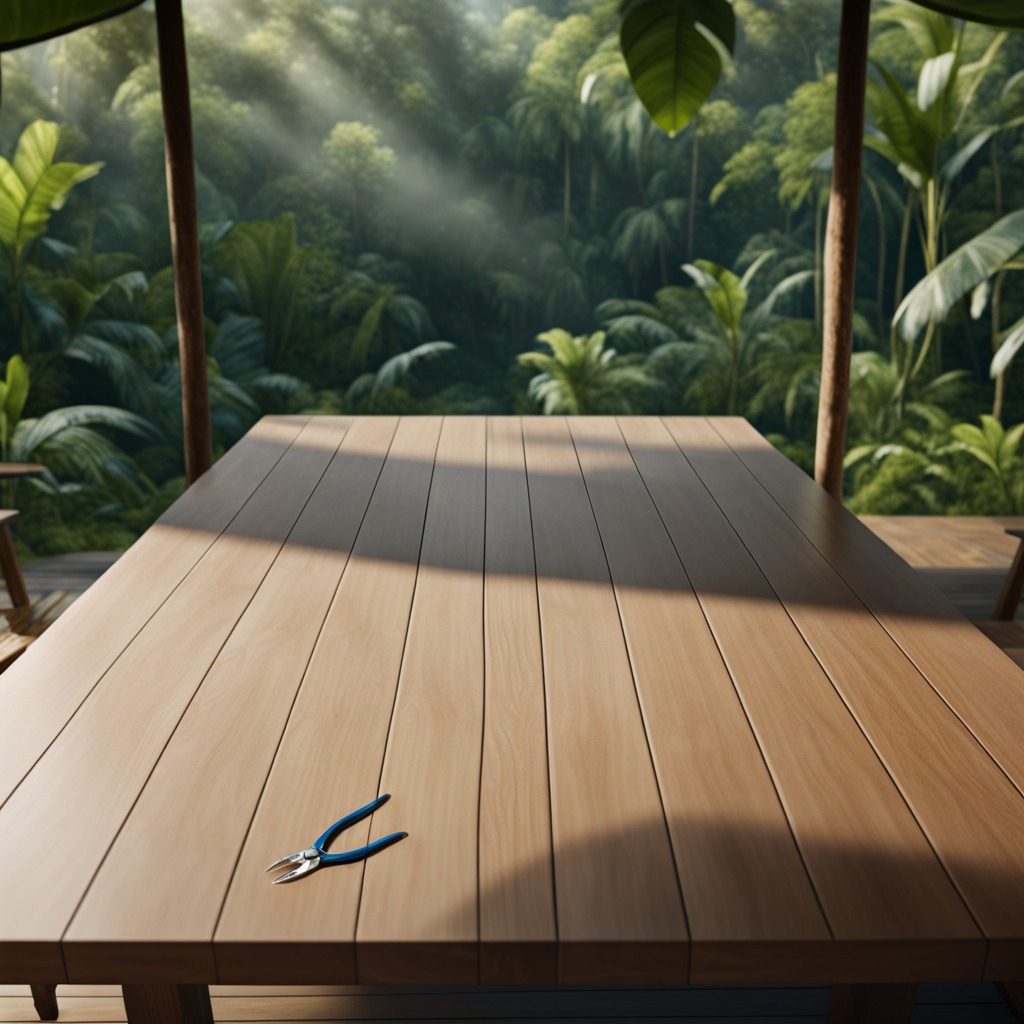
A plier is lying on the wooden table inside a jungle field workshop tent humid ambient light worn but